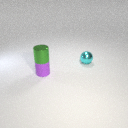
small cyan metal sphere to the right of small purple rubber cylinder